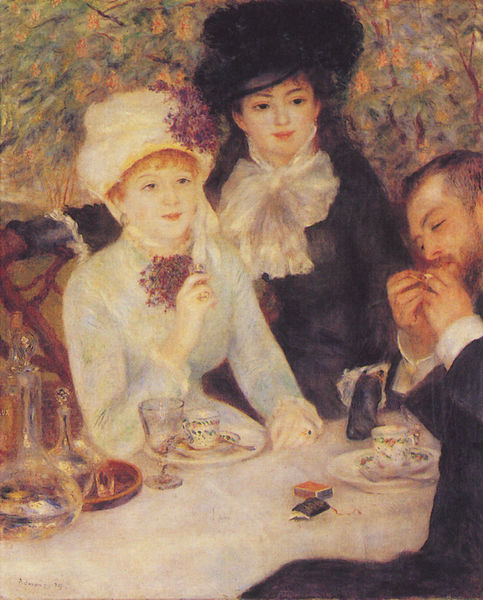
Titel: Nach dem Frühstück
Künstler: Pierre Auguste Renoir
Standort: Frankfurt (am Main)
Institution: Das Städel, Städelsches Kunstinstitut und Städtische Galerie
Schlagwörter: baum, blau, dunkel, feuer, gemälde, hand, mann, wasser, weiß, bäume, frauen, gelb, impressionismus, menschen, mädchen, ocker, sitzen, ausschnitt, blume, blumen, braun, bunt, cafe, damen, degas, elegant, finger, frankreich, frau, glas, grau, handschuh, hell, hintergrund, hut, hüte, kleid, kleider, licht, profil, renoir, schmuck, schwarz, stuhl, tisch, blick, blüten, dame, park, rot, beige, schleife, anzug, bart, flasche, gläser, hemd, jacke, jung, trinken, wand, augen, blicke, bärtig, kragen, spitze, teller, vollbart, ärmel, bild, herr, hände, schauen, tischdecke, tischtuch, öl, kelch, mantel, decke, drei, familie, kind, mutter, paar, tochter, kontrast, lippen, rosa, schön, kinder, garten, krug, vase, lächeln, sommer, lehne, beobachten, tüll, nachmittag, farbe, lila, herbst, ausdruck, ölgemälde, essen, frack, löffel, tafel, wein, tapete, kaffee, detail, monet, rauchen, zigarre, halstuch, stuhllehne, manet, tasse, tee, rüschen, ring, masche, frühling, flieder, porzellan, weinglas, wasserglas, geschirr, service, untertasse, schachtel, manschette, manschetten, speisen, mahl, mahlzeit, fragment, karaffe, tassen, untertassen, gedeckt, ehepaar, eheleute, tischgesellschaft, krüge, zigarette, zigarillo, zigarrette, besteck, raucher, frühstück, kin, im freien, schlaife, ingres, fraune, streichhölzer, anzünden, schwrz, bleu, karaffen, speise, feuerzeug, glasflasche, schmunzeln, manchetten, streichholz, kaffeetassen, gartencafe, kaffetafel, mokka, servide, zündhölzer, raucht, blme, kaffetassen, kaffegeschirr, stereichhölzer, weingles, streihhölzer